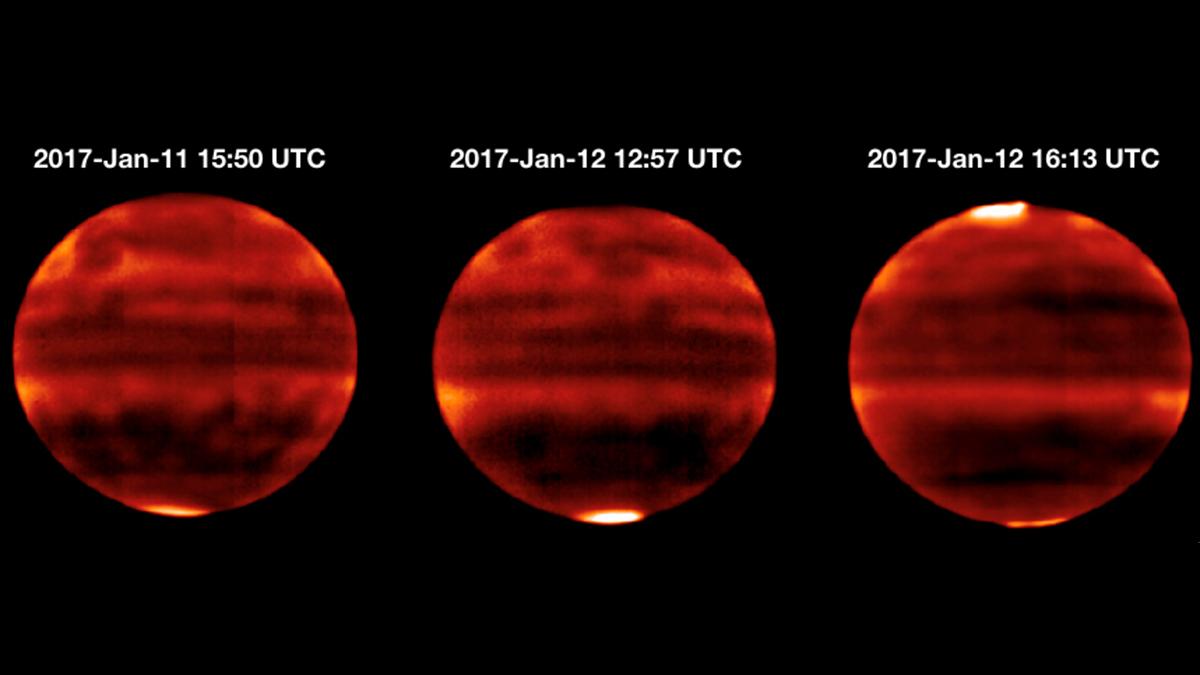
Heating Up Jupiter's Atmosphere Jupiter